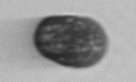
Label: Mesodinium